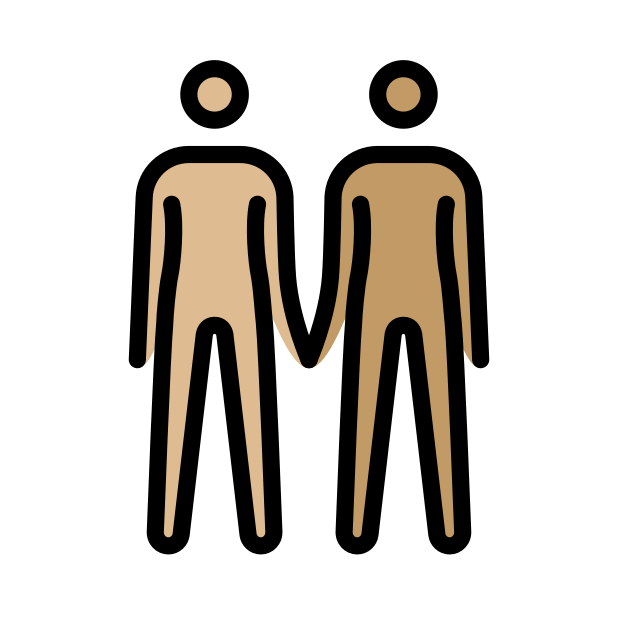
people holding hands: medium-light skin tone, medium skin tone